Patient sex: M
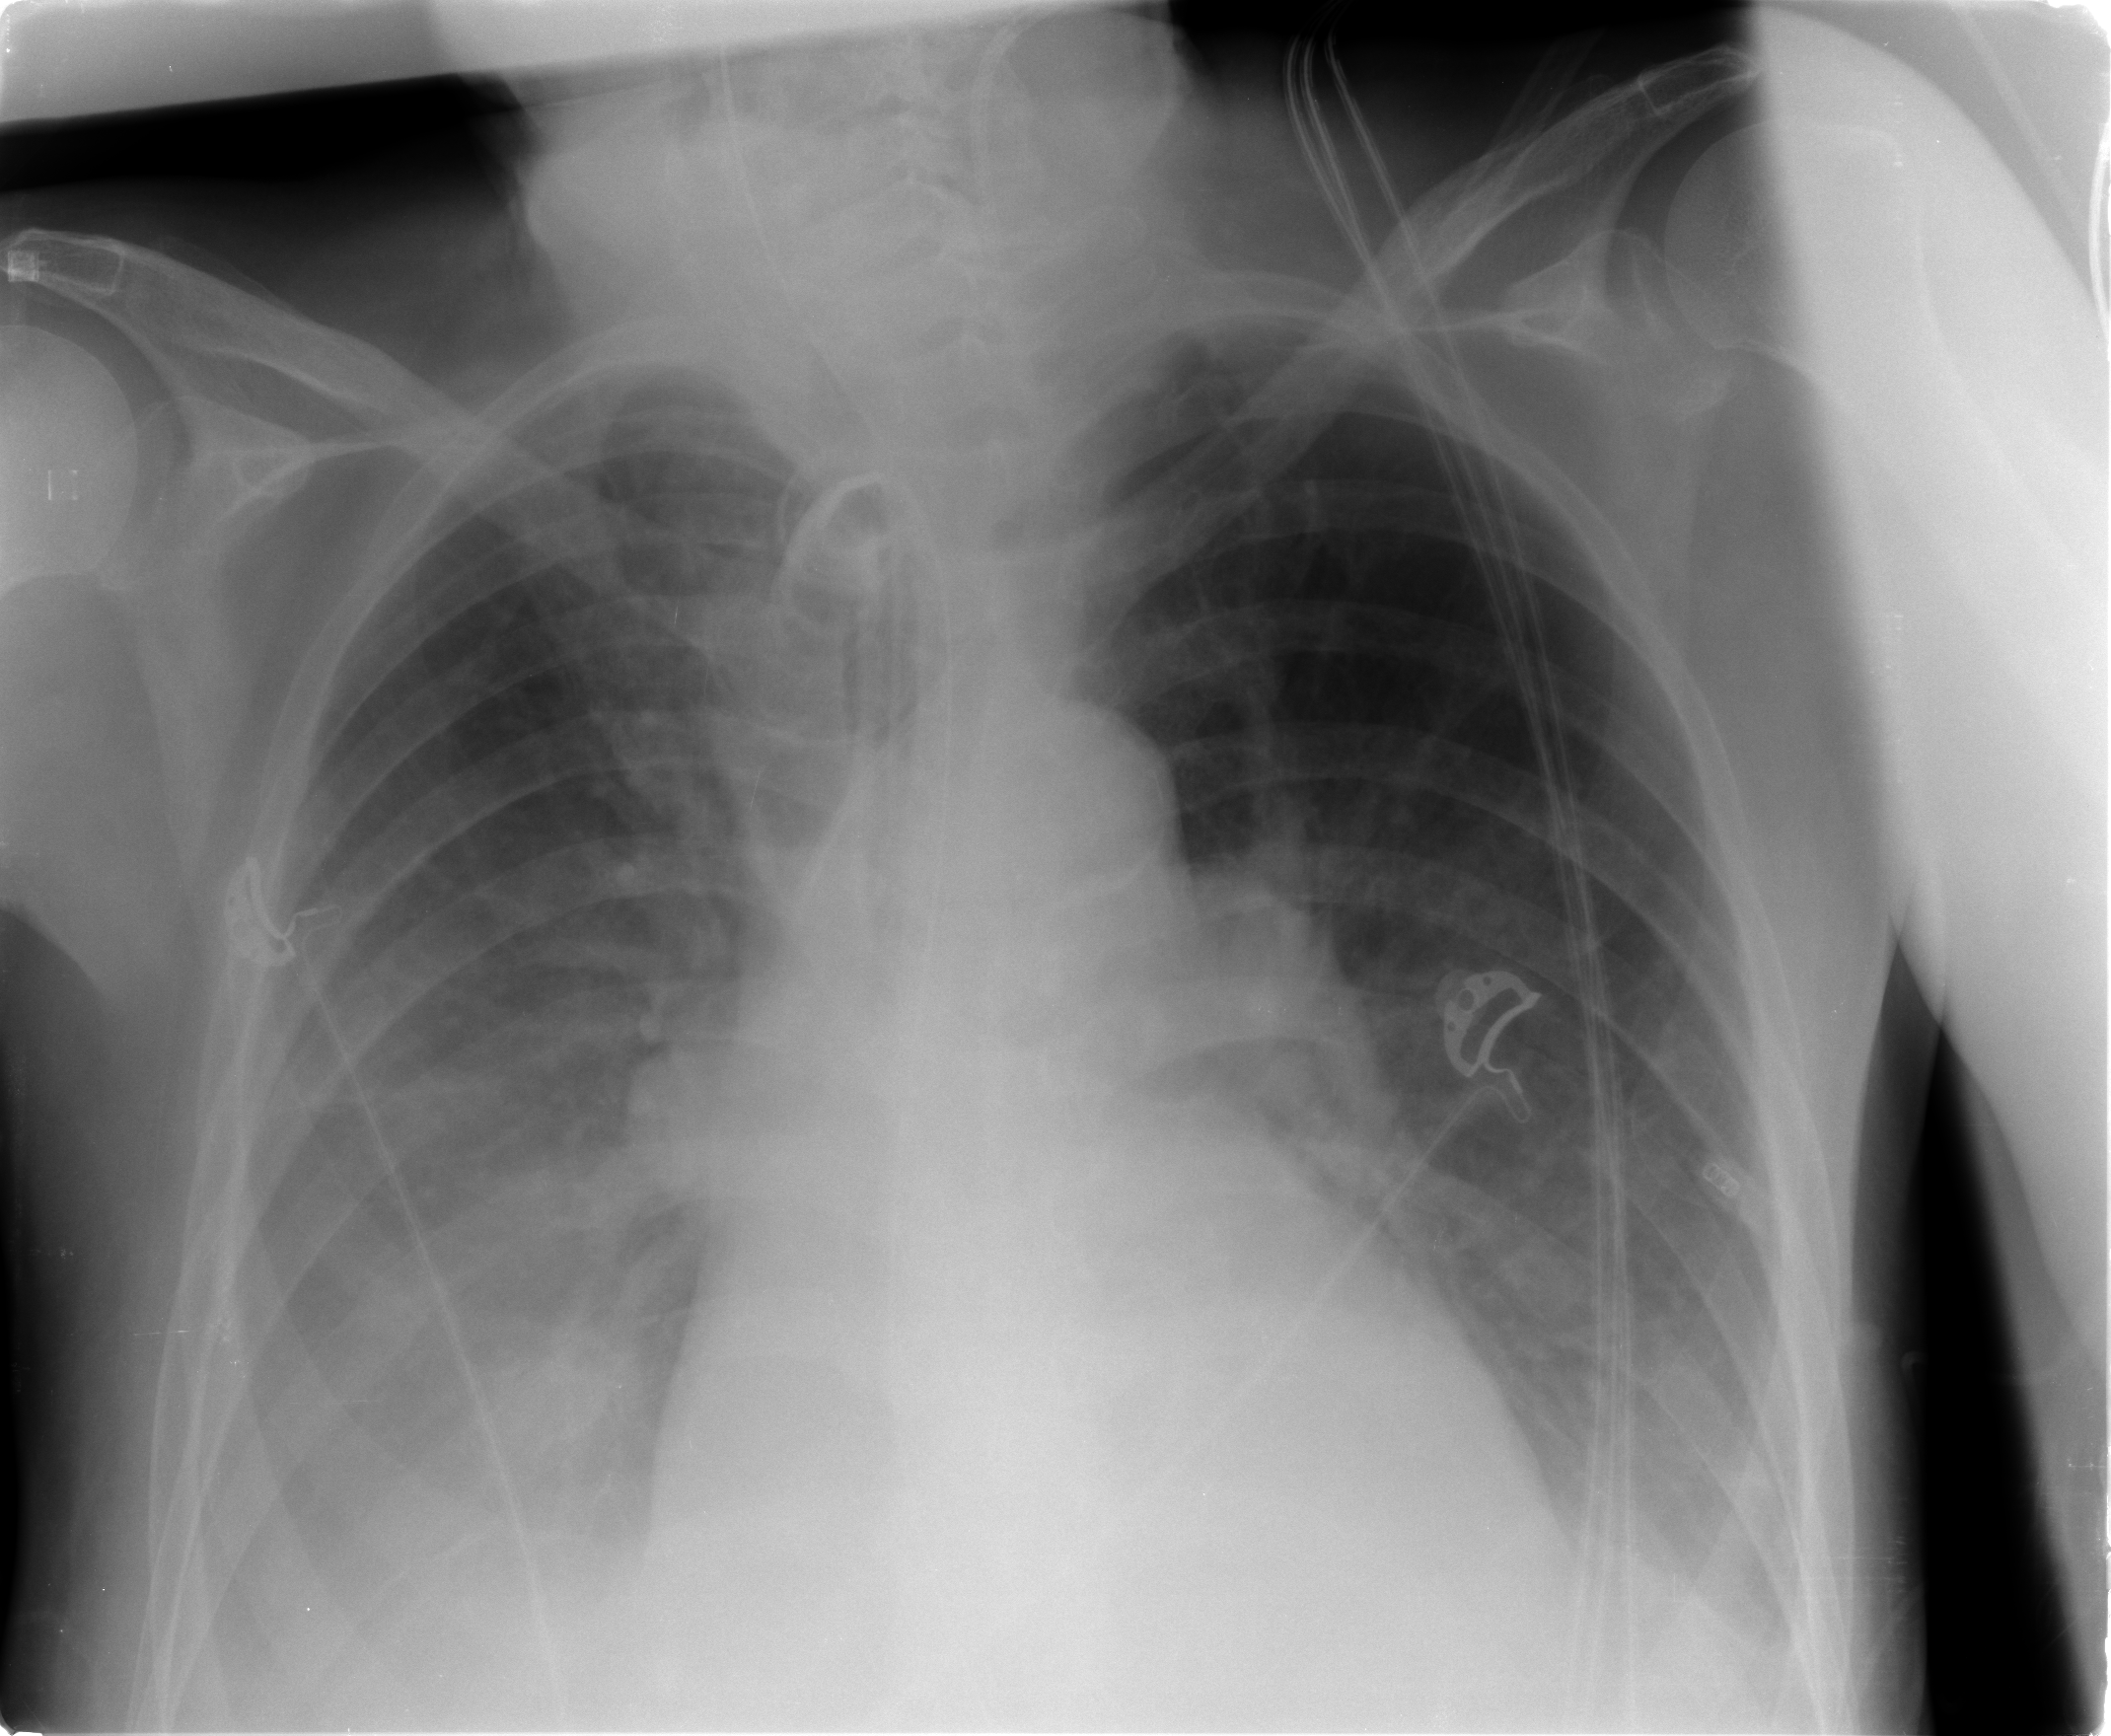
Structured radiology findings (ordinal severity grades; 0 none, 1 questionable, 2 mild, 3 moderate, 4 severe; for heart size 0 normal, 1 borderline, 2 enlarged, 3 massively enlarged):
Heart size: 0
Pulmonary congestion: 2
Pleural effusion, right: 2
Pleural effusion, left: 1
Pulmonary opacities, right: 2
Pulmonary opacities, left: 2
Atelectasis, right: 2
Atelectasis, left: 0